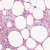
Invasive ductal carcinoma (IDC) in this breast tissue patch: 0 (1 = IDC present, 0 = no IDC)